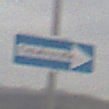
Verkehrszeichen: EinbahnstrasseRechtsweisend
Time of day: MorningAfternoon
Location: Outdoor (Nature)
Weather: Overcast
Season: NotSpecified
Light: Natural